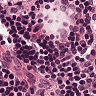
Metastatic tissue present: no